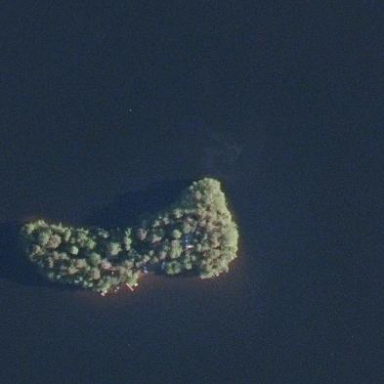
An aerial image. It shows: Island covered with woodland.